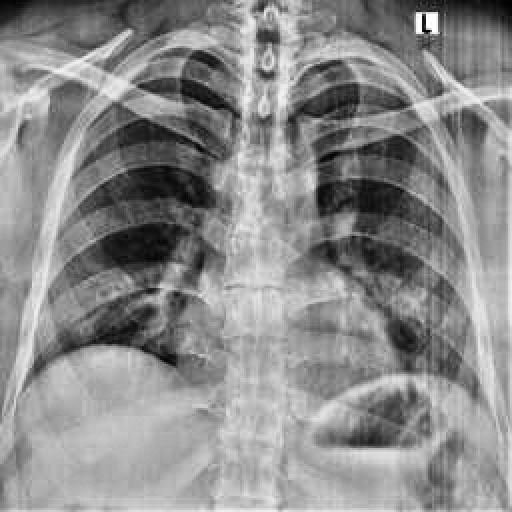
Finding: NORMAL